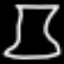
Label: hourglass